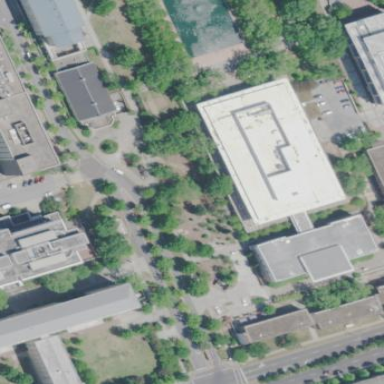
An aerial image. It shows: Library building.